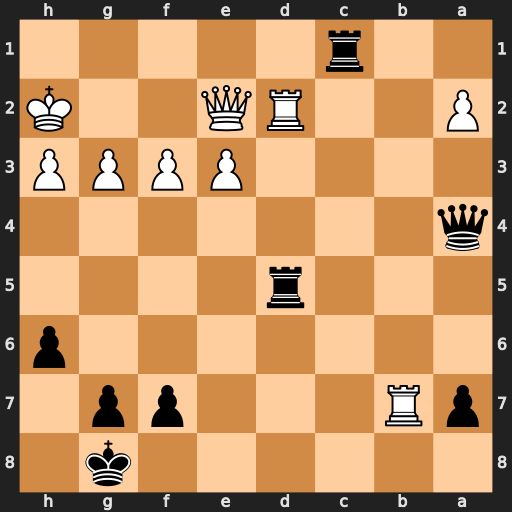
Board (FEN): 6k1/pR3pp1/7p/3r4/q7/4PPPP/P2RQ2K/2r5
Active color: b
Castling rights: -
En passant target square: -
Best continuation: Rxd2 Qxd2 Rc2 Rb2 Rxd2+